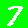
Digit: 7